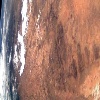
Label: land